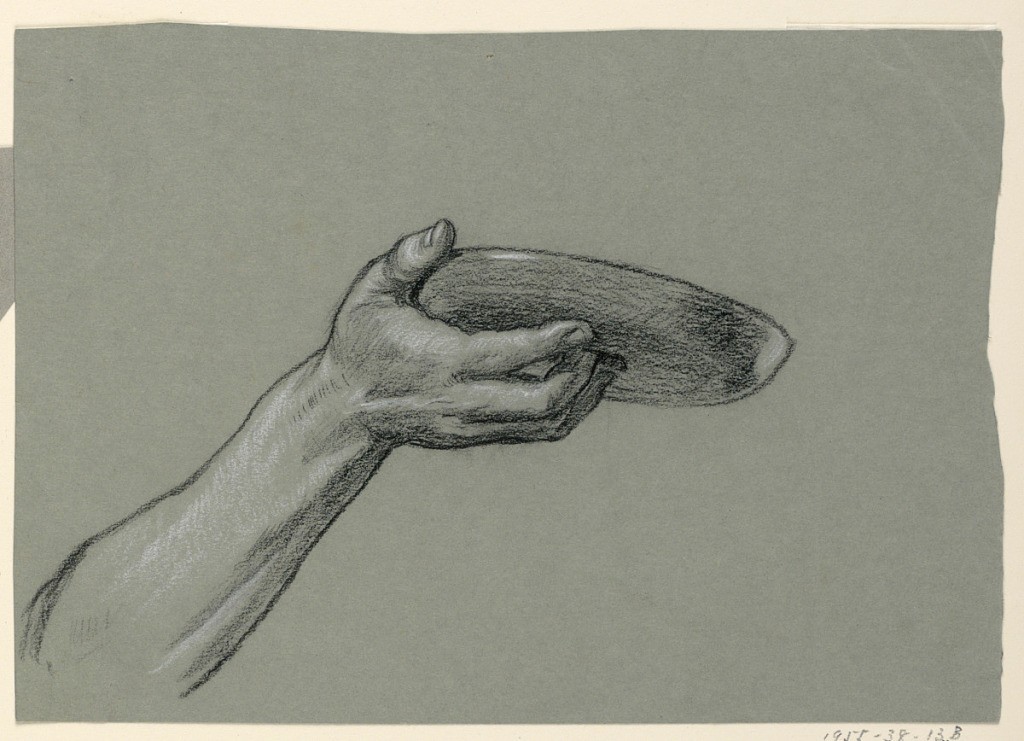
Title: Study of arm
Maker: Elihu Vedder, American, 1836 – 1923
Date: ca. 1885
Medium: Pastel crayon on gray paper
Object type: Drawing
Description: Detail of a male figure's right hand holding a circular object, possibly a dish or saucepan.